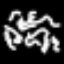
Label: squiggle